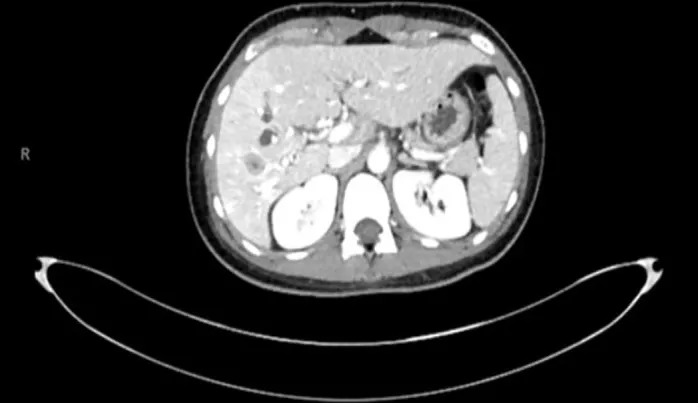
Initial CT scan dated July 2021 showcasing hypodense lesions on segment V of the liver.
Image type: radiology (ct)